Chest X-ray:
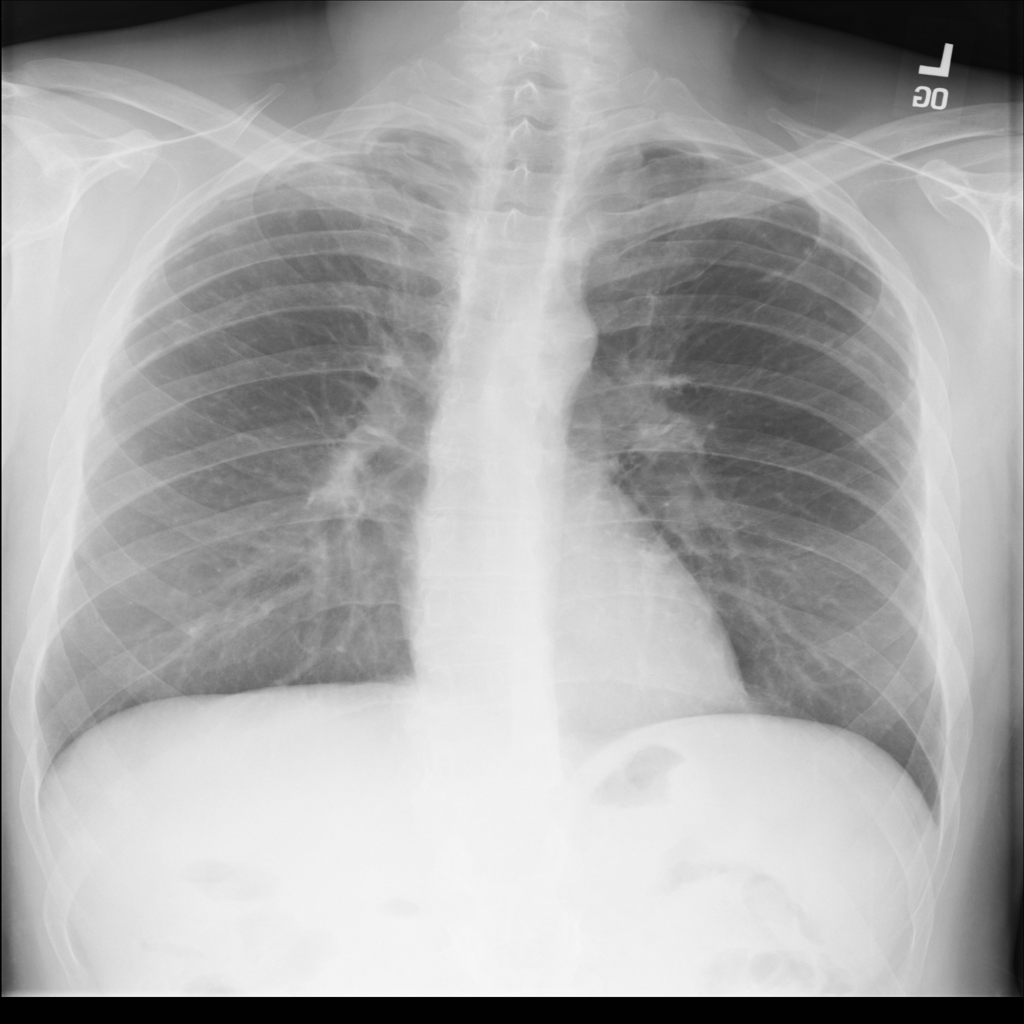
Findings: Fibrosis, Pleural Thickening
No abnormal finding: no